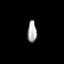
Tissue: skin
Cell type: Epithelial cells
Senescence score: 0.2875
Nuclear area (px): 188
Mean DAPI intensity: 173.872